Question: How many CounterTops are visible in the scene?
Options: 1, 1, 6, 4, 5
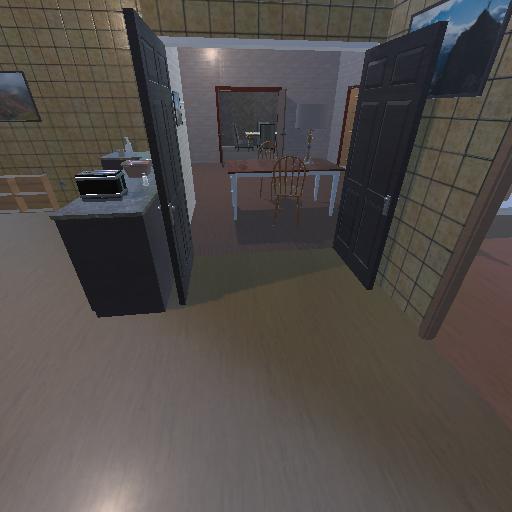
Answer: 1